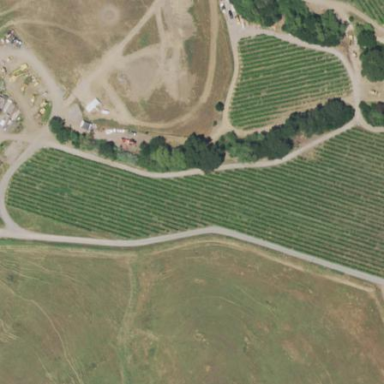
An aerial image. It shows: Vineyard where grapes are grown.